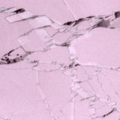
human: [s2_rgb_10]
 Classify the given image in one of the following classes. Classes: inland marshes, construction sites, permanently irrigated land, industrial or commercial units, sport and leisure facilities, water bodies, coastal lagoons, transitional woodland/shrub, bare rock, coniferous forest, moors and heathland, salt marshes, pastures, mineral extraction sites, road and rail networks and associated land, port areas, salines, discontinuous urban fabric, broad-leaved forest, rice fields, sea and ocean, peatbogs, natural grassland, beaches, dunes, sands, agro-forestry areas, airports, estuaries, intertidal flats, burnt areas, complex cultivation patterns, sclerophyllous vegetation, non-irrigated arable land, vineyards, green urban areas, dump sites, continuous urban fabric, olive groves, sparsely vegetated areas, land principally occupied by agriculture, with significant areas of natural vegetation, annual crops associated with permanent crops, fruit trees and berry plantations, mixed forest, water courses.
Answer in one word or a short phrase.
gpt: sea and ocean